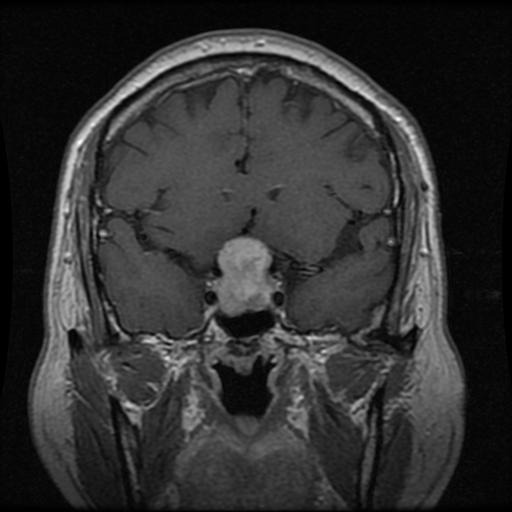
Label: pituitary